Aerial crown-view tile of a tropical tree (Barro Colorado Island, Panama), acquired 20250217:
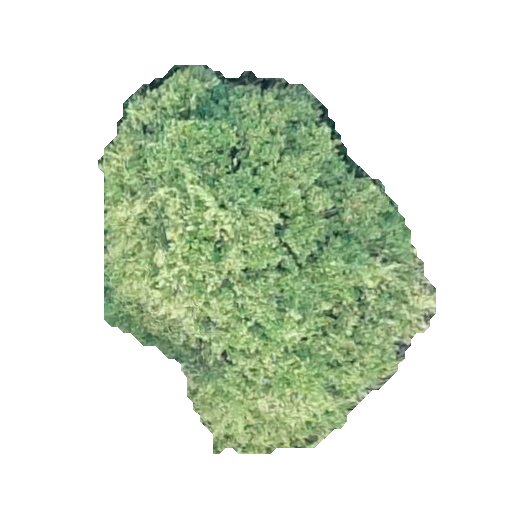
Species: Prioria copaifera
GBIF accepted scientific name: Prioria copaifera
Crown area: 133.661 m²